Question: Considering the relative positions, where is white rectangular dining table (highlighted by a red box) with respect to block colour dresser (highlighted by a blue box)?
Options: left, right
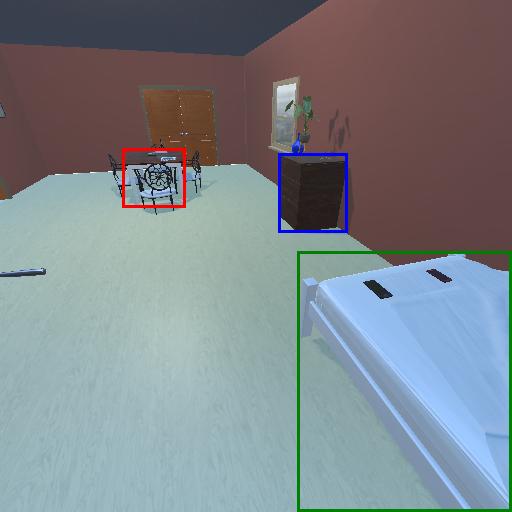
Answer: left